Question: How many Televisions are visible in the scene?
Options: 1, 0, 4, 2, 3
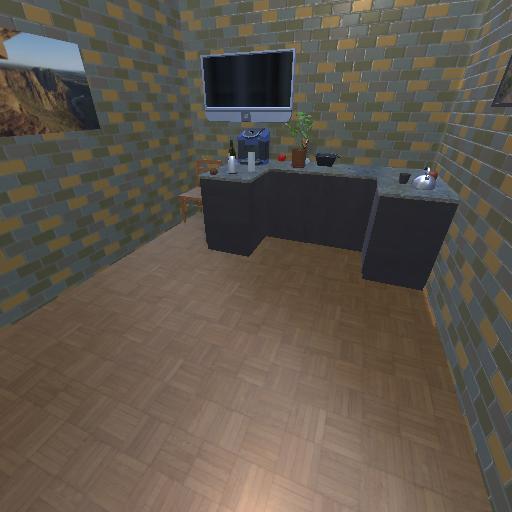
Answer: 1